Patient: sex F, age 34
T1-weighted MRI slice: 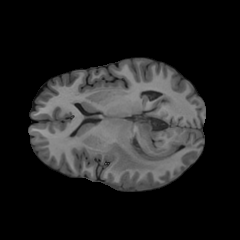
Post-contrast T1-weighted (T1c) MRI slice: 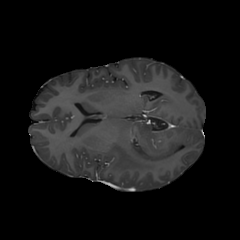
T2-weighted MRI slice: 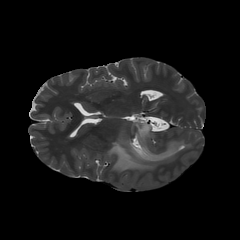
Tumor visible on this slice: yes
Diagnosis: Astrocytoma, IDH-mutant
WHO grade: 3